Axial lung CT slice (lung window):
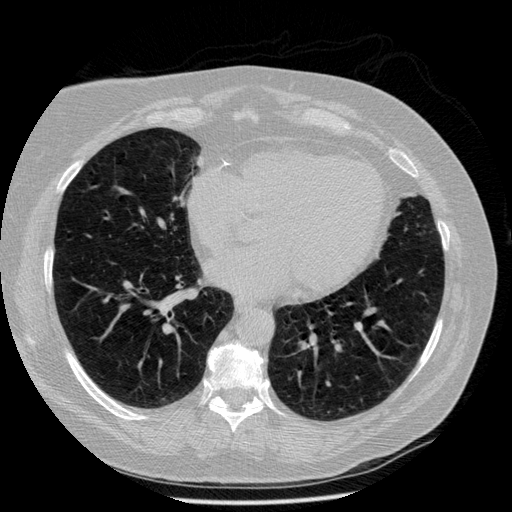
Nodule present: no